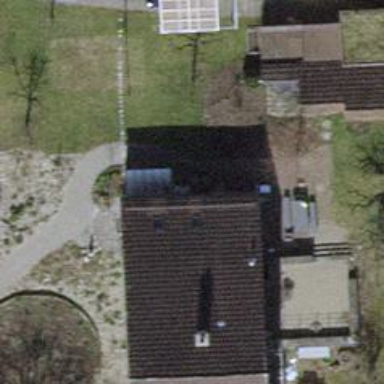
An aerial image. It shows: Semidetached house with tiled roof.